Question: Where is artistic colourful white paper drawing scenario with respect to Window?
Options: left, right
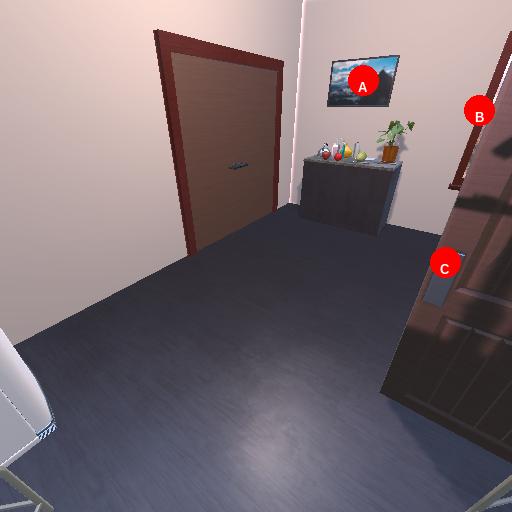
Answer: left